Field crop: maize
Growth stage: 2
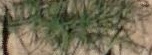
Species: salsola